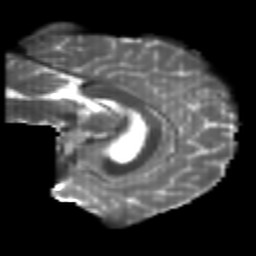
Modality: T2w
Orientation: sagittal
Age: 24
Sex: male
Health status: healthy
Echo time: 0.074 s